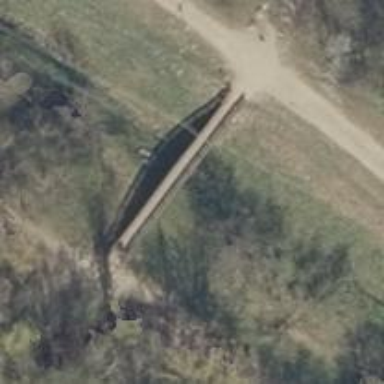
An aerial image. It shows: Footway on bridge.